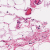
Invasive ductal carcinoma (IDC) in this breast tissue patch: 0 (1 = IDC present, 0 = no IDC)